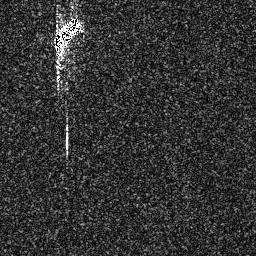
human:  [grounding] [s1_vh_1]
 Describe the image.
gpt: In the satellite image, there is  <ref>1 medium ship </ref> <box>[[19, 5, 32, 21, 0]]</box> located at top left.